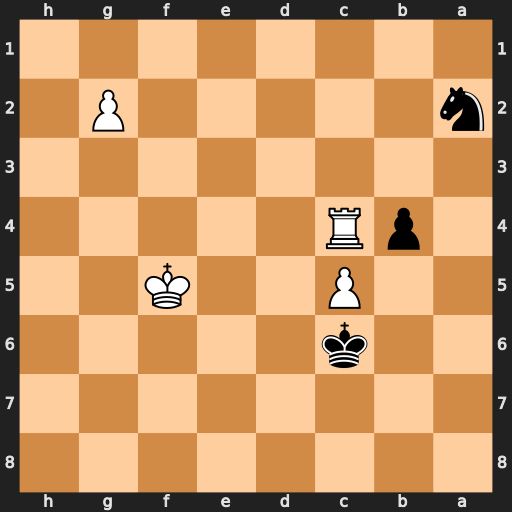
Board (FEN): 8/8/2k5/2P2K2/1pR5/8/n5P1/8
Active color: b
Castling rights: -
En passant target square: -
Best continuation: b3 Re4 b2